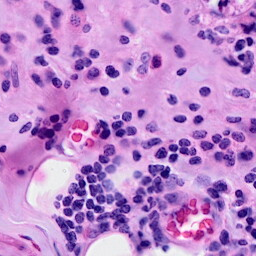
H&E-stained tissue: Breast